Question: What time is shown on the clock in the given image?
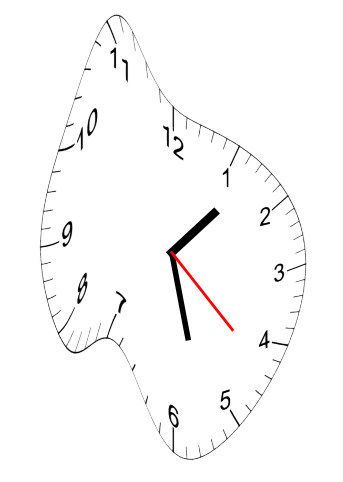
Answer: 01:27:22